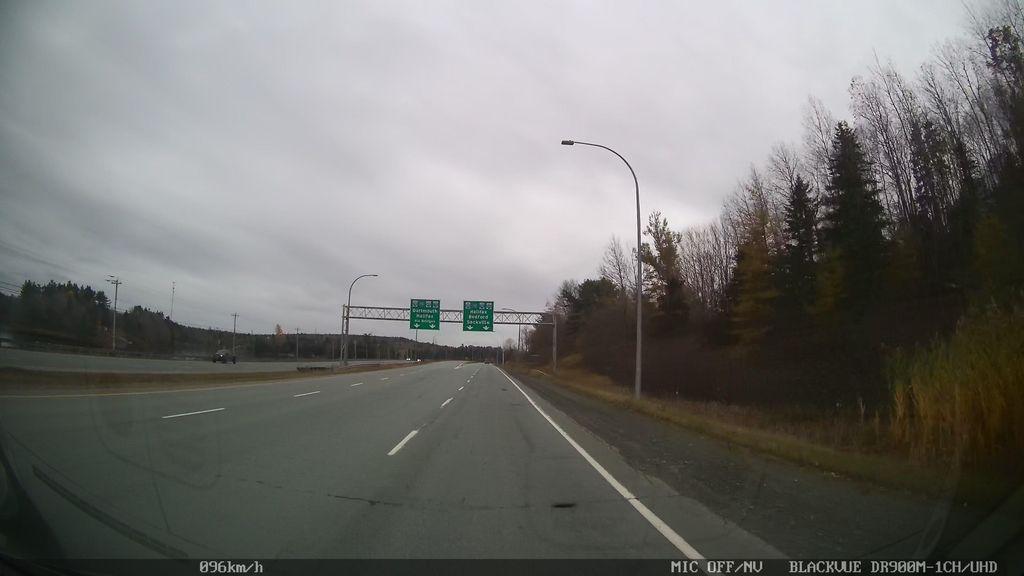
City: halifax